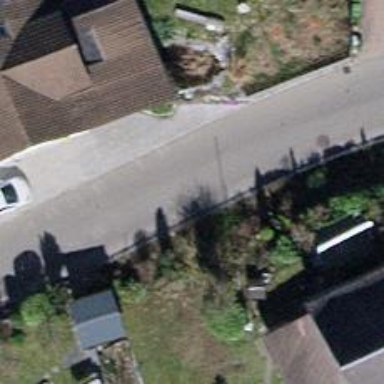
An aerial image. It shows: Residential road with smooth surface.